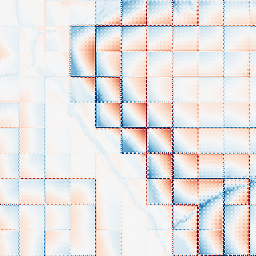
Category: wavelet
Decomposition family: wavelet_dwt
Decomposition parameters: wavelet: haar
level: 5
Upsampling method: regularized
Upsampling parameters: scale: 2
lambda_reg: 0.1
Upsampling scale: 2